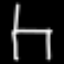
Label: chair